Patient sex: F
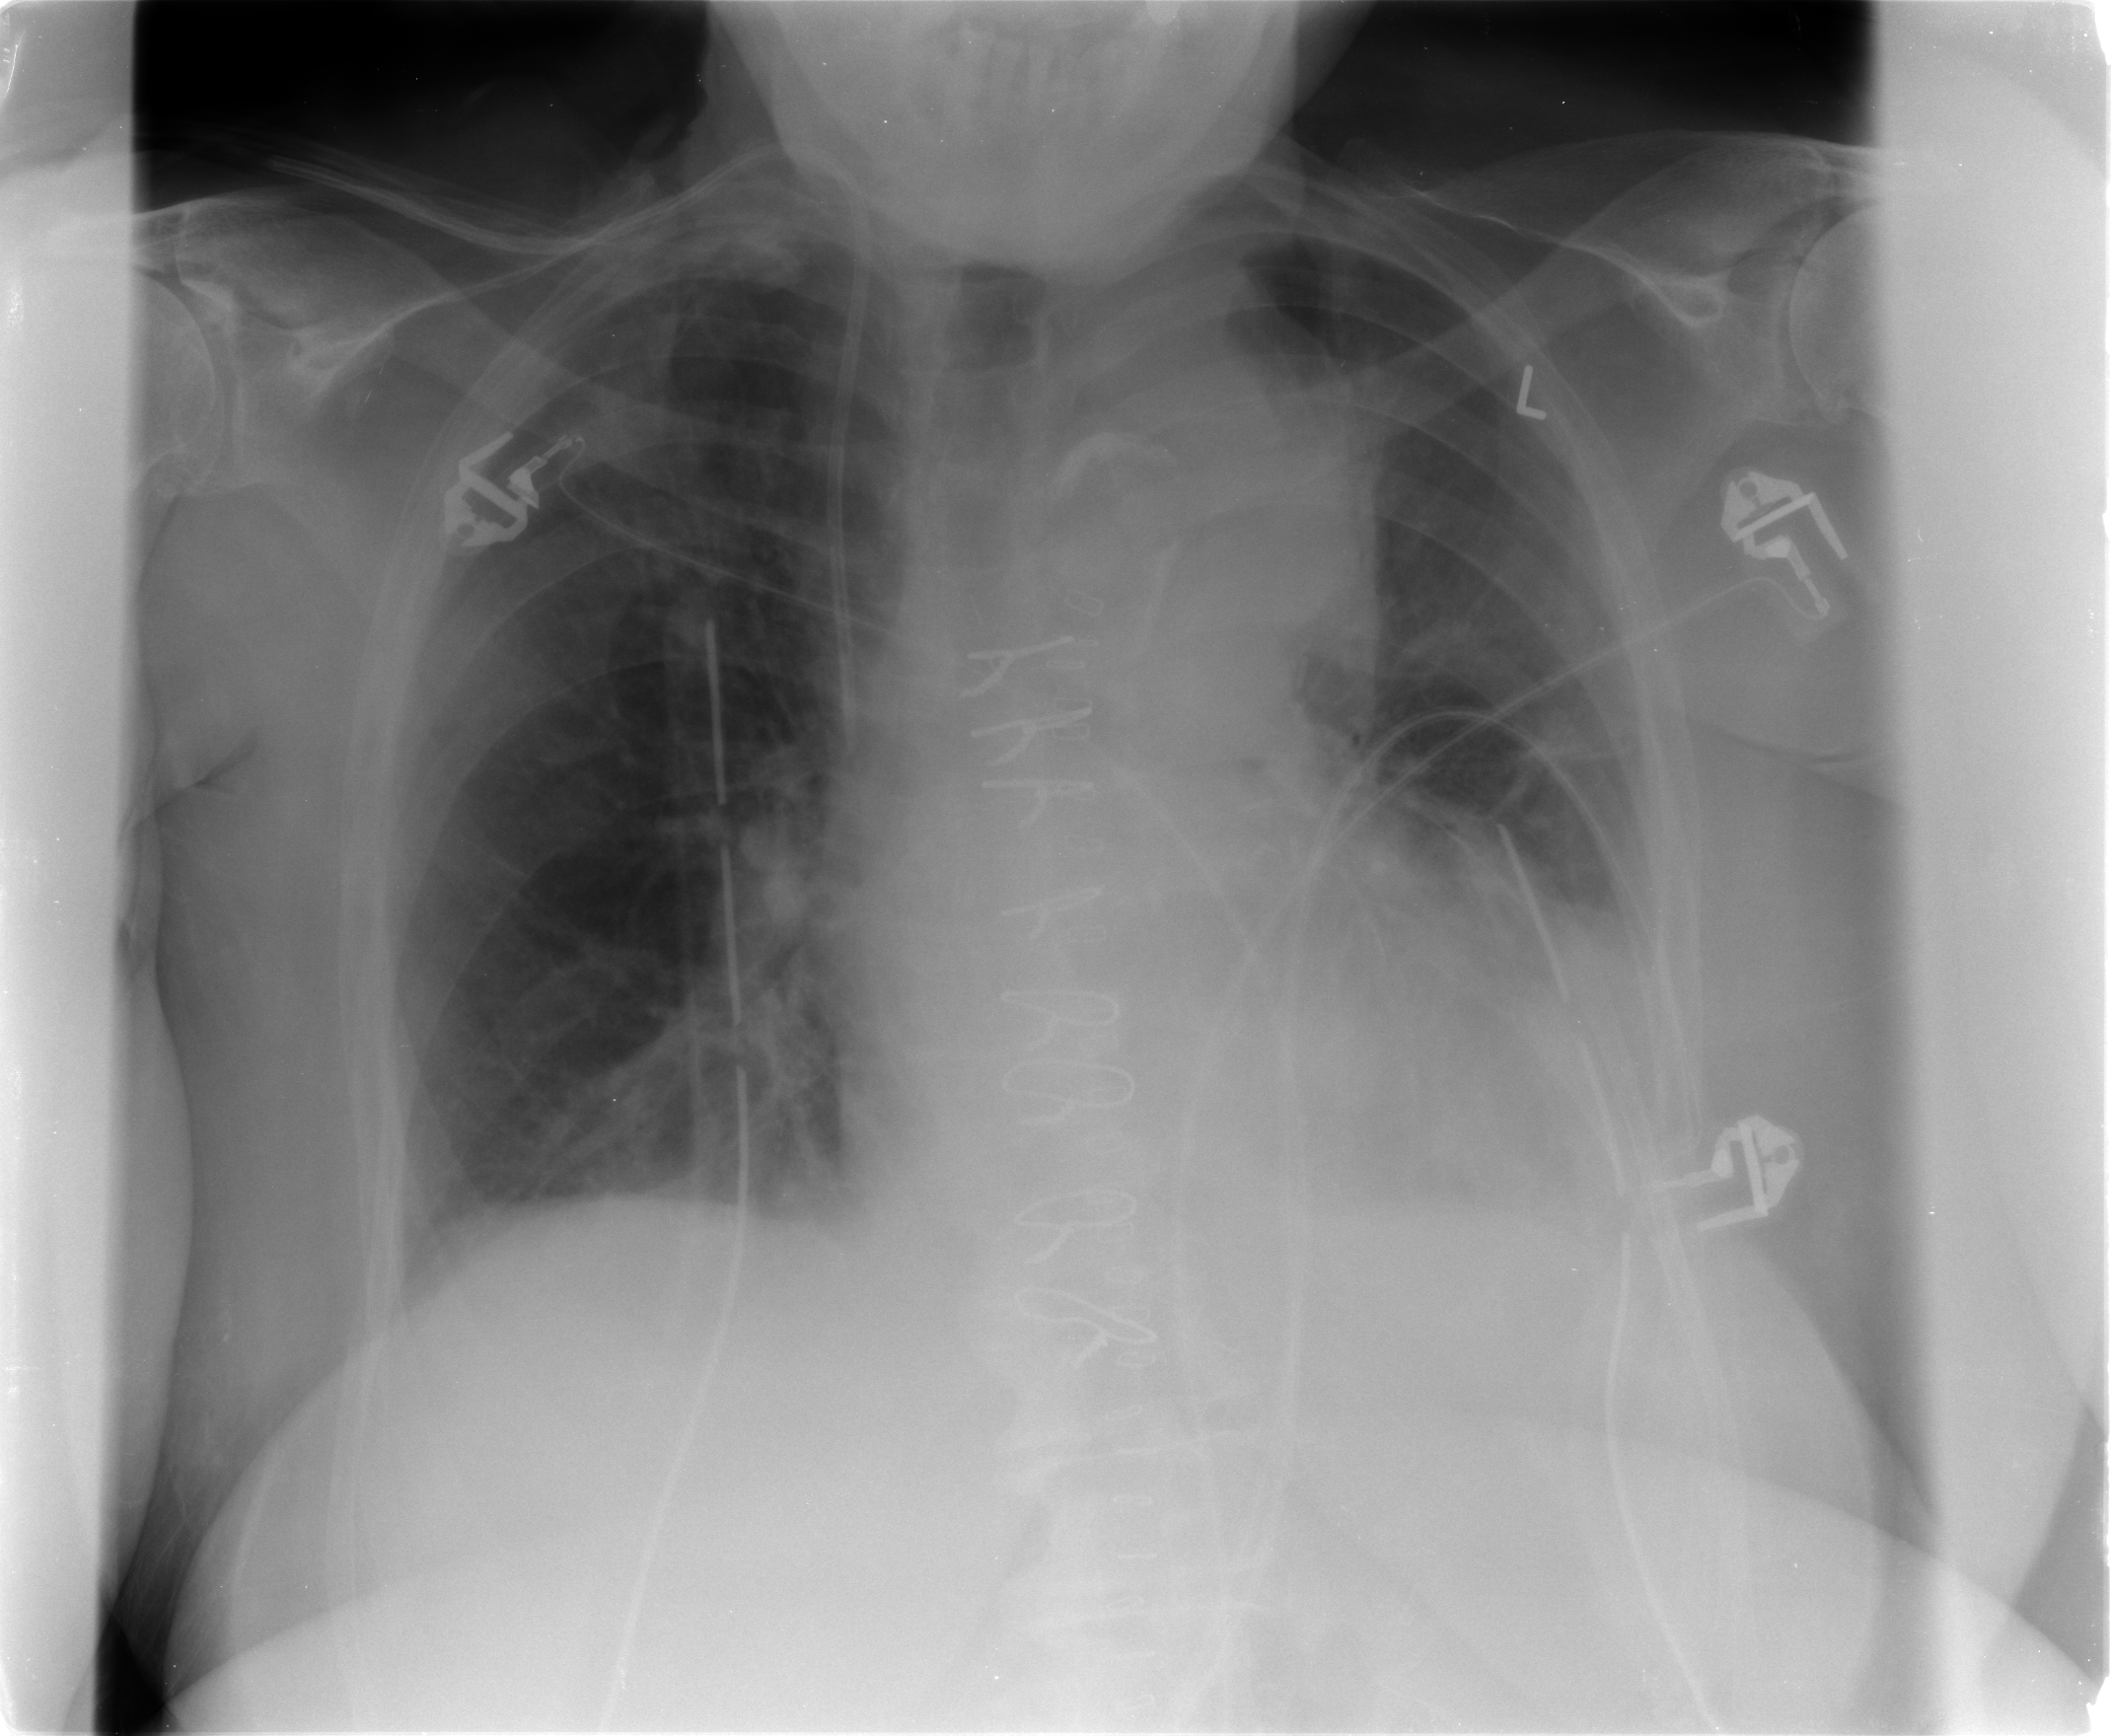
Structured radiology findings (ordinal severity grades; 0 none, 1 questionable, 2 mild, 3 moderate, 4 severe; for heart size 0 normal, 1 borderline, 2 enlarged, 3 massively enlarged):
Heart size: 2
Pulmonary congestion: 2
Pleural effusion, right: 0
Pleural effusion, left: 2
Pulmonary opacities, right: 0
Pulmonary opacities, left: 0
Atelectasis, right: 0
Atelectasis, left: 2